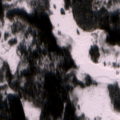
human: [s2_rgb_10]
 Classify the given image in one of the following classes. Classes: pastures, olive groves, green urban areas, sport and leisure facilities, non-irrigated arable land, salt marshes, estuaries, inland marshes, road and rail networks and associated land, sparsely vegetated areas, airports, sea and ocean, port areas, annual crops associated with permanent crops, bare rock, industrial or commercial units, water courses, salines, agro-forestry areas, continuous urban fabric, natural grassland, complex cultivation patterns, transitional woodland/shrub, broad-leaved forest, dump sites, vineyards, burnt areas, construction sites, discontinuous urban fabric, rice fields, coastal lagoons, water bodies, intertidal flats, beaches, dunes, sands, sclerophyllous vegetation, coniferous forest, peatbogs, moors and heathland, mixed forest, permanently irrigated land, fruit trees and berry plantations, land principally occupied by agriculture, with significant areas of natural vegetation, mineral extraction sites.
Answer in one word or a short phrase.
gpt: coniferous forest, mixed forest, peatbogs